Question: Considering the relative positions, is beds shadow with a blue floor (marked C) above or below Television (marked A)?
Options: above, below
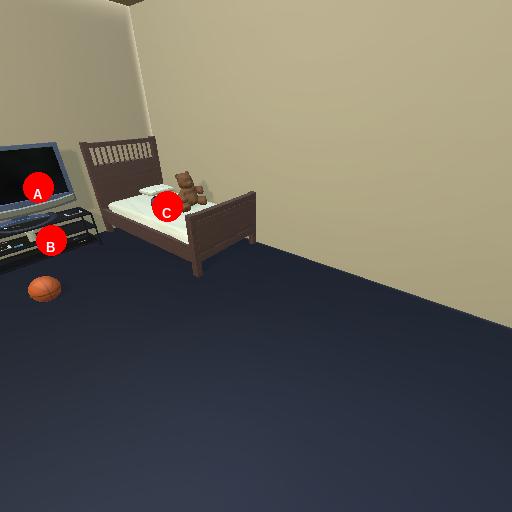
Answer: above